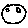
Label: smiley face